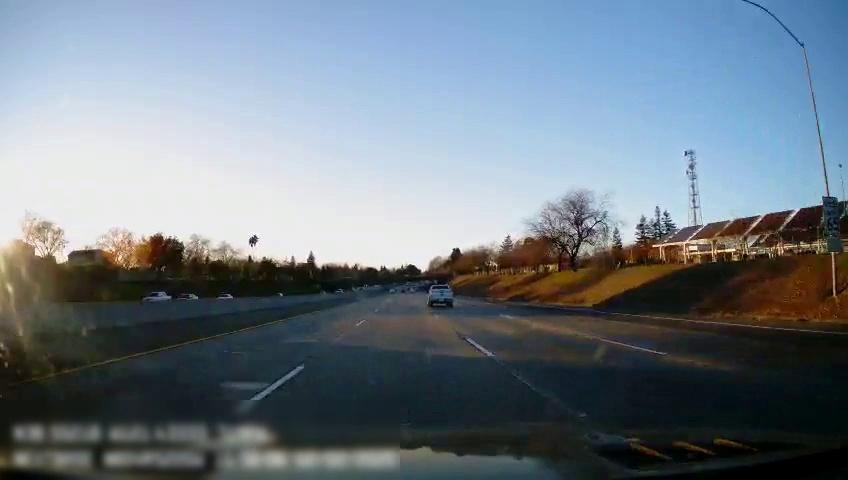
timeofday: Day
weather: Sunny
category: Drivable Space
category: Vehicles | Truck
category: Vehicles | Truck
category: Vehicles | Car
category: Vehicles | Car
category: Lanes | Alternate Lane
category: Lanes | Current Lane
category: Lanes | Current Lane
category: Lanes | Alternate Lane
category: Lanes | Alternate Lane
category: Traffic | Signs